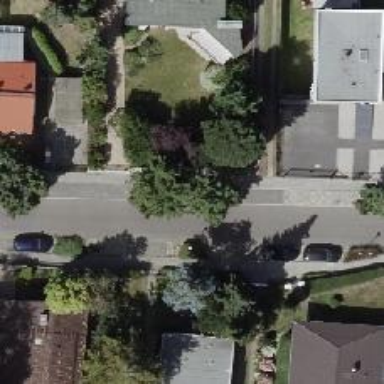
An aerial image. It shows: Residential road.